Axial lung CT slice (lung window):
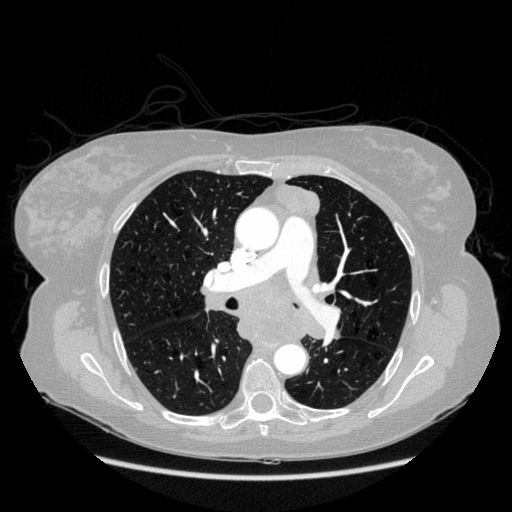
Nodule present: no